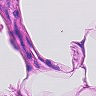
Metastatic tissue present: no